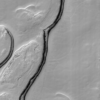
Label: not_dusty